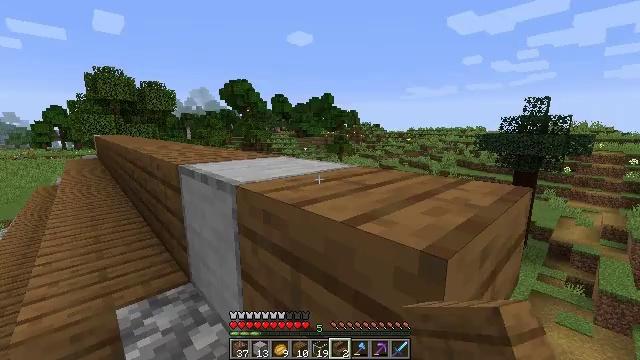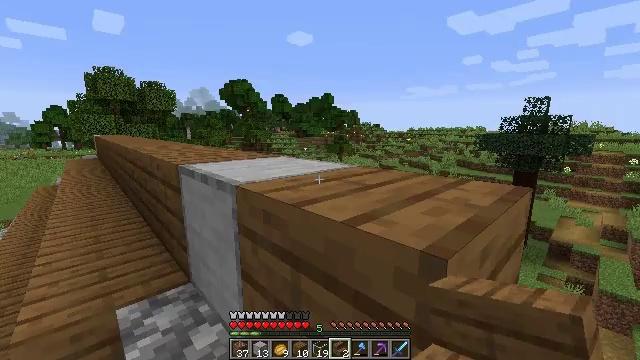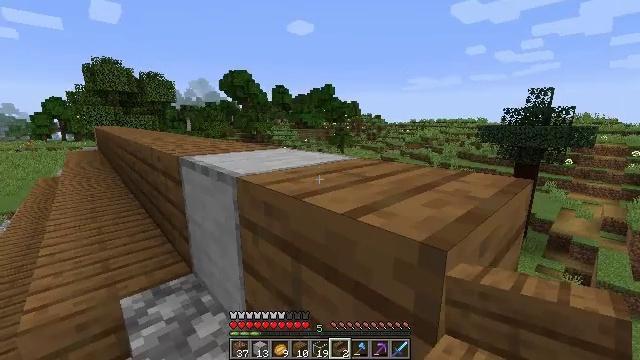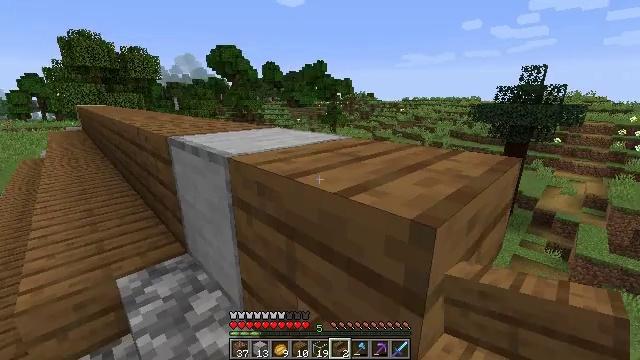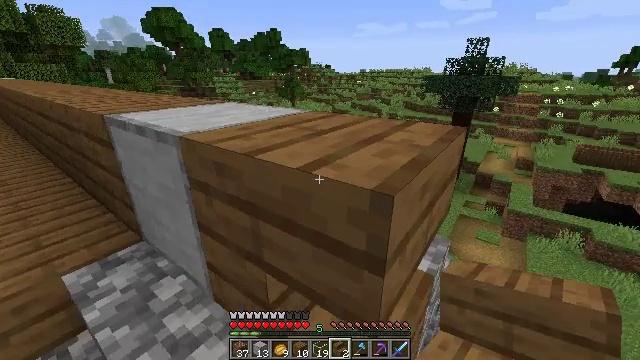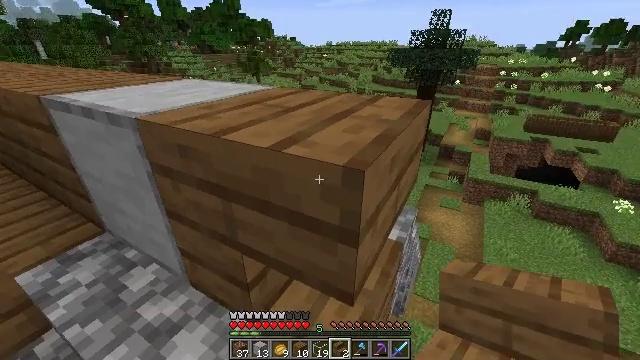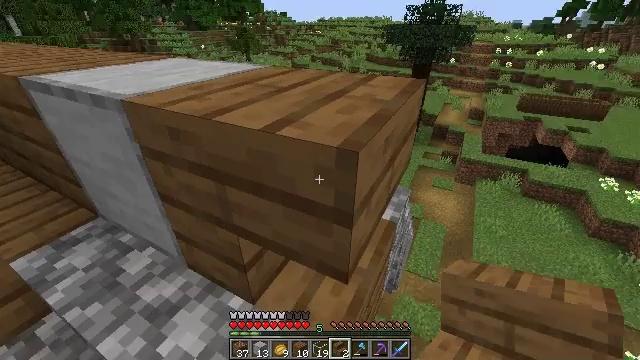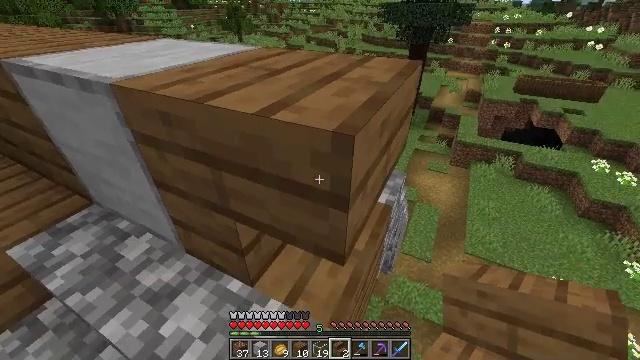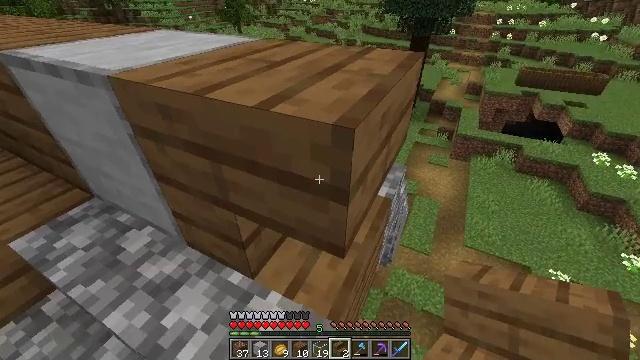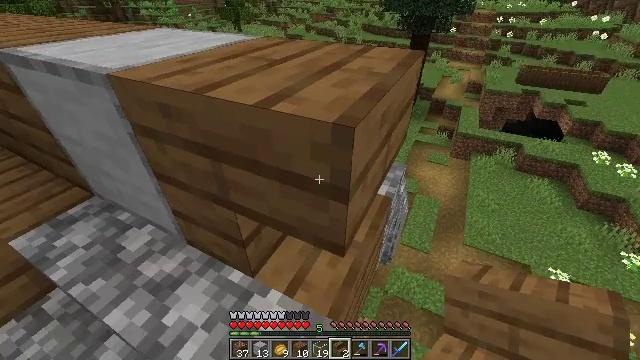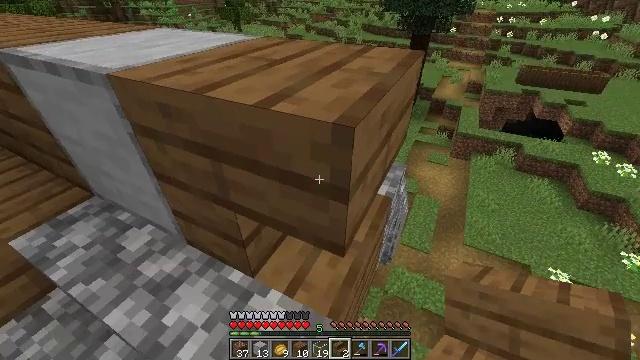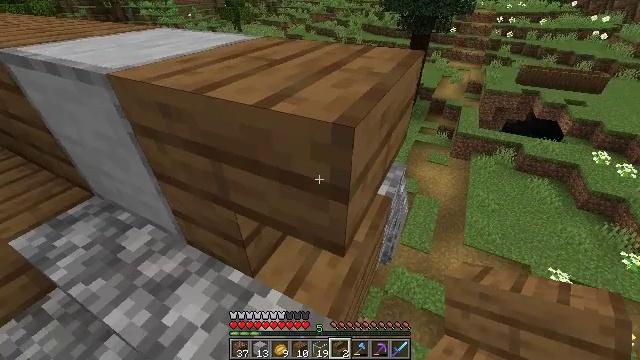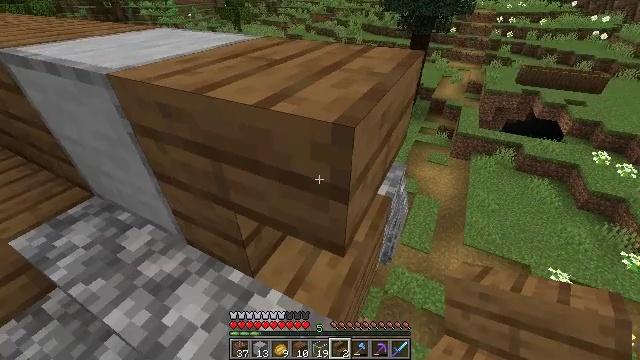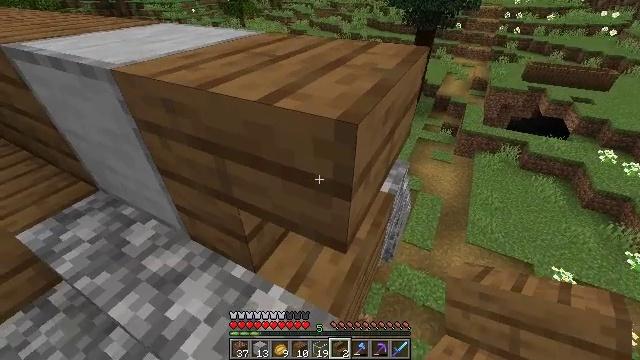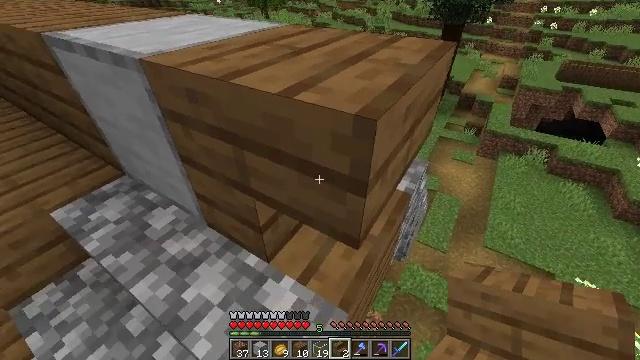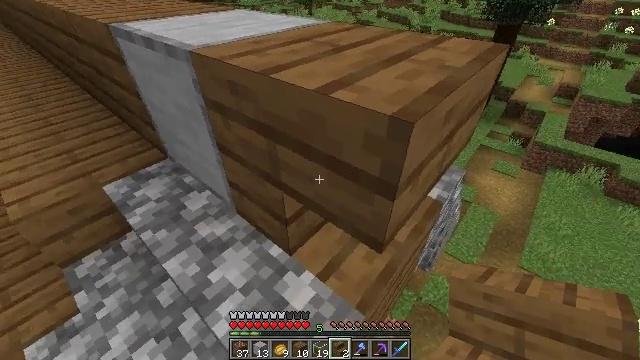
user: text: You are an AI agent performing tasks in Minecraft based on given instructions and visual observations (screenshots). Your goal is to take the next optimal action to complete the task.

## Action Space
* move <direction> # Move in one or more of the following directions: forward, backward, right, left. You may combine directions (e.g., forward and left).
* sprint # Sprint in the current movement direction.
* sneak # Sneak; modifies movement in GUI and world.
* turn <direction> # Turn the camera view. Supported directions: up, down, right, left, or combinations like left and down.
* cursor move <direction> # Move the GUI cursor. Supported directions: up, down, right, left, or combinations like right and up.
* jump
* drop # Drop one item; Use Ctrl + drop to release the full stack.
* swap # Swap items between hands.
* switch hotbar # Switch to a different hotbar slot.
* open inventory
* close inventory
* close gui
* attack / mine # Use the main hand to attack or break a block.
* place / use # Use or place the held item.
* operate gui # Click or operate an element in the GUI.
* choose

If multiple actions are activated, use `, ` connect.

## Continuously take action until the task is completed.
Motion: motion action
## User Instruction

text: Attack the cobblestone stairs to retrieve it.
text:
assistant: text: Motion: sneak
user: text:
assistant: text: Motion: sneak, turn down
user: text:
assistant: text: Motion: sneak, turn right and down
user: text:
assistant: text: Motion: sneak, turn right and down
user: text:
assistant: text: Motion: sneak, turn right and down
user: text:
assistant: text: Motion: sneak, turn right and down
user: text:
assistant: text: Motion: sneak, turn right and down
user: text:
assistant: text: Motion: sneak, turn down
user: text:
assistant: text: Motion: sneak
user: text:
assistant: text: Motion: sneak
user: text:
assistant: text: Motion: sneak
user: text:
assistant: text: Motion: sneak
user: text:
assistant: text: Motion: sneak
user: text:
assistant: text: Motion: sneak, turn left and down
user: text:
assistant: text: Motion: sneak, turn left
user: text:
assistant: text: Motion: turn left
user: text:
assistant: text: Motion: turn left
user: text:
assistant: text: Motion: turn left
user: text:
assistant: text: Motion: no_op
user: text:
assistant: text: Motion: turn up
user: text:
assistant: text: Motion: no_op
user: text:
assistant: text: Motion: no_op
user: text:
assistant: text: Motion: no_op
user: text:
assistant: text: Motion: no_op
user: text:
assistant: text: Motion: no_op
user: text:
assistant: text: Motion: no_op
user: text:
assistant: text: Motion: no_op
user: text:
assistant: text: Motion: no_op
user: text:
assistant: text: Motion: no_op
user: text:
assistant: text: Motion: turn left